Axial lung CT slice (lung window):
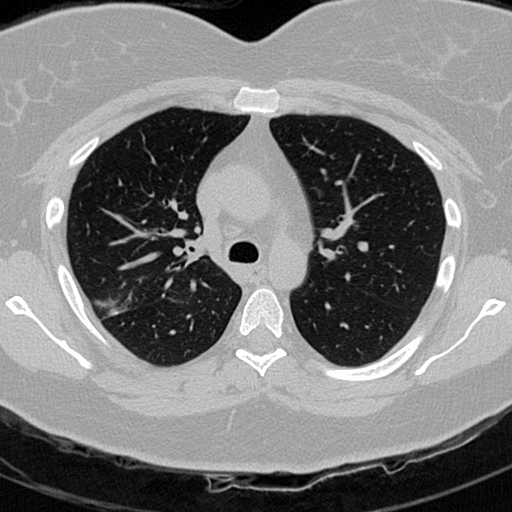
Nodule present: no